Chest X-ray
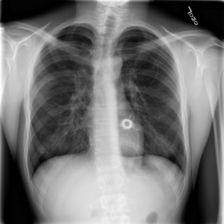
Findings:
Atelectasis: negative
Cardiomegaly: negative
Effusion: negative
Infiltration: negative
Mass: negative
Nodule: negative
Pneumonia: negative
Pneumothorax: negative
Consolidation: negative
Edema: negative
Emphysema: negative
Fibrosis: negative
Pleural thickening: negative
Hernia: negative